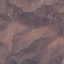
Land use / land cover class: HerbaceousVegetation